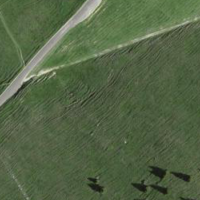
EUNIS habitat code: 23
Species observed at this site:
Zygaena filipendulae